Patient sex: M
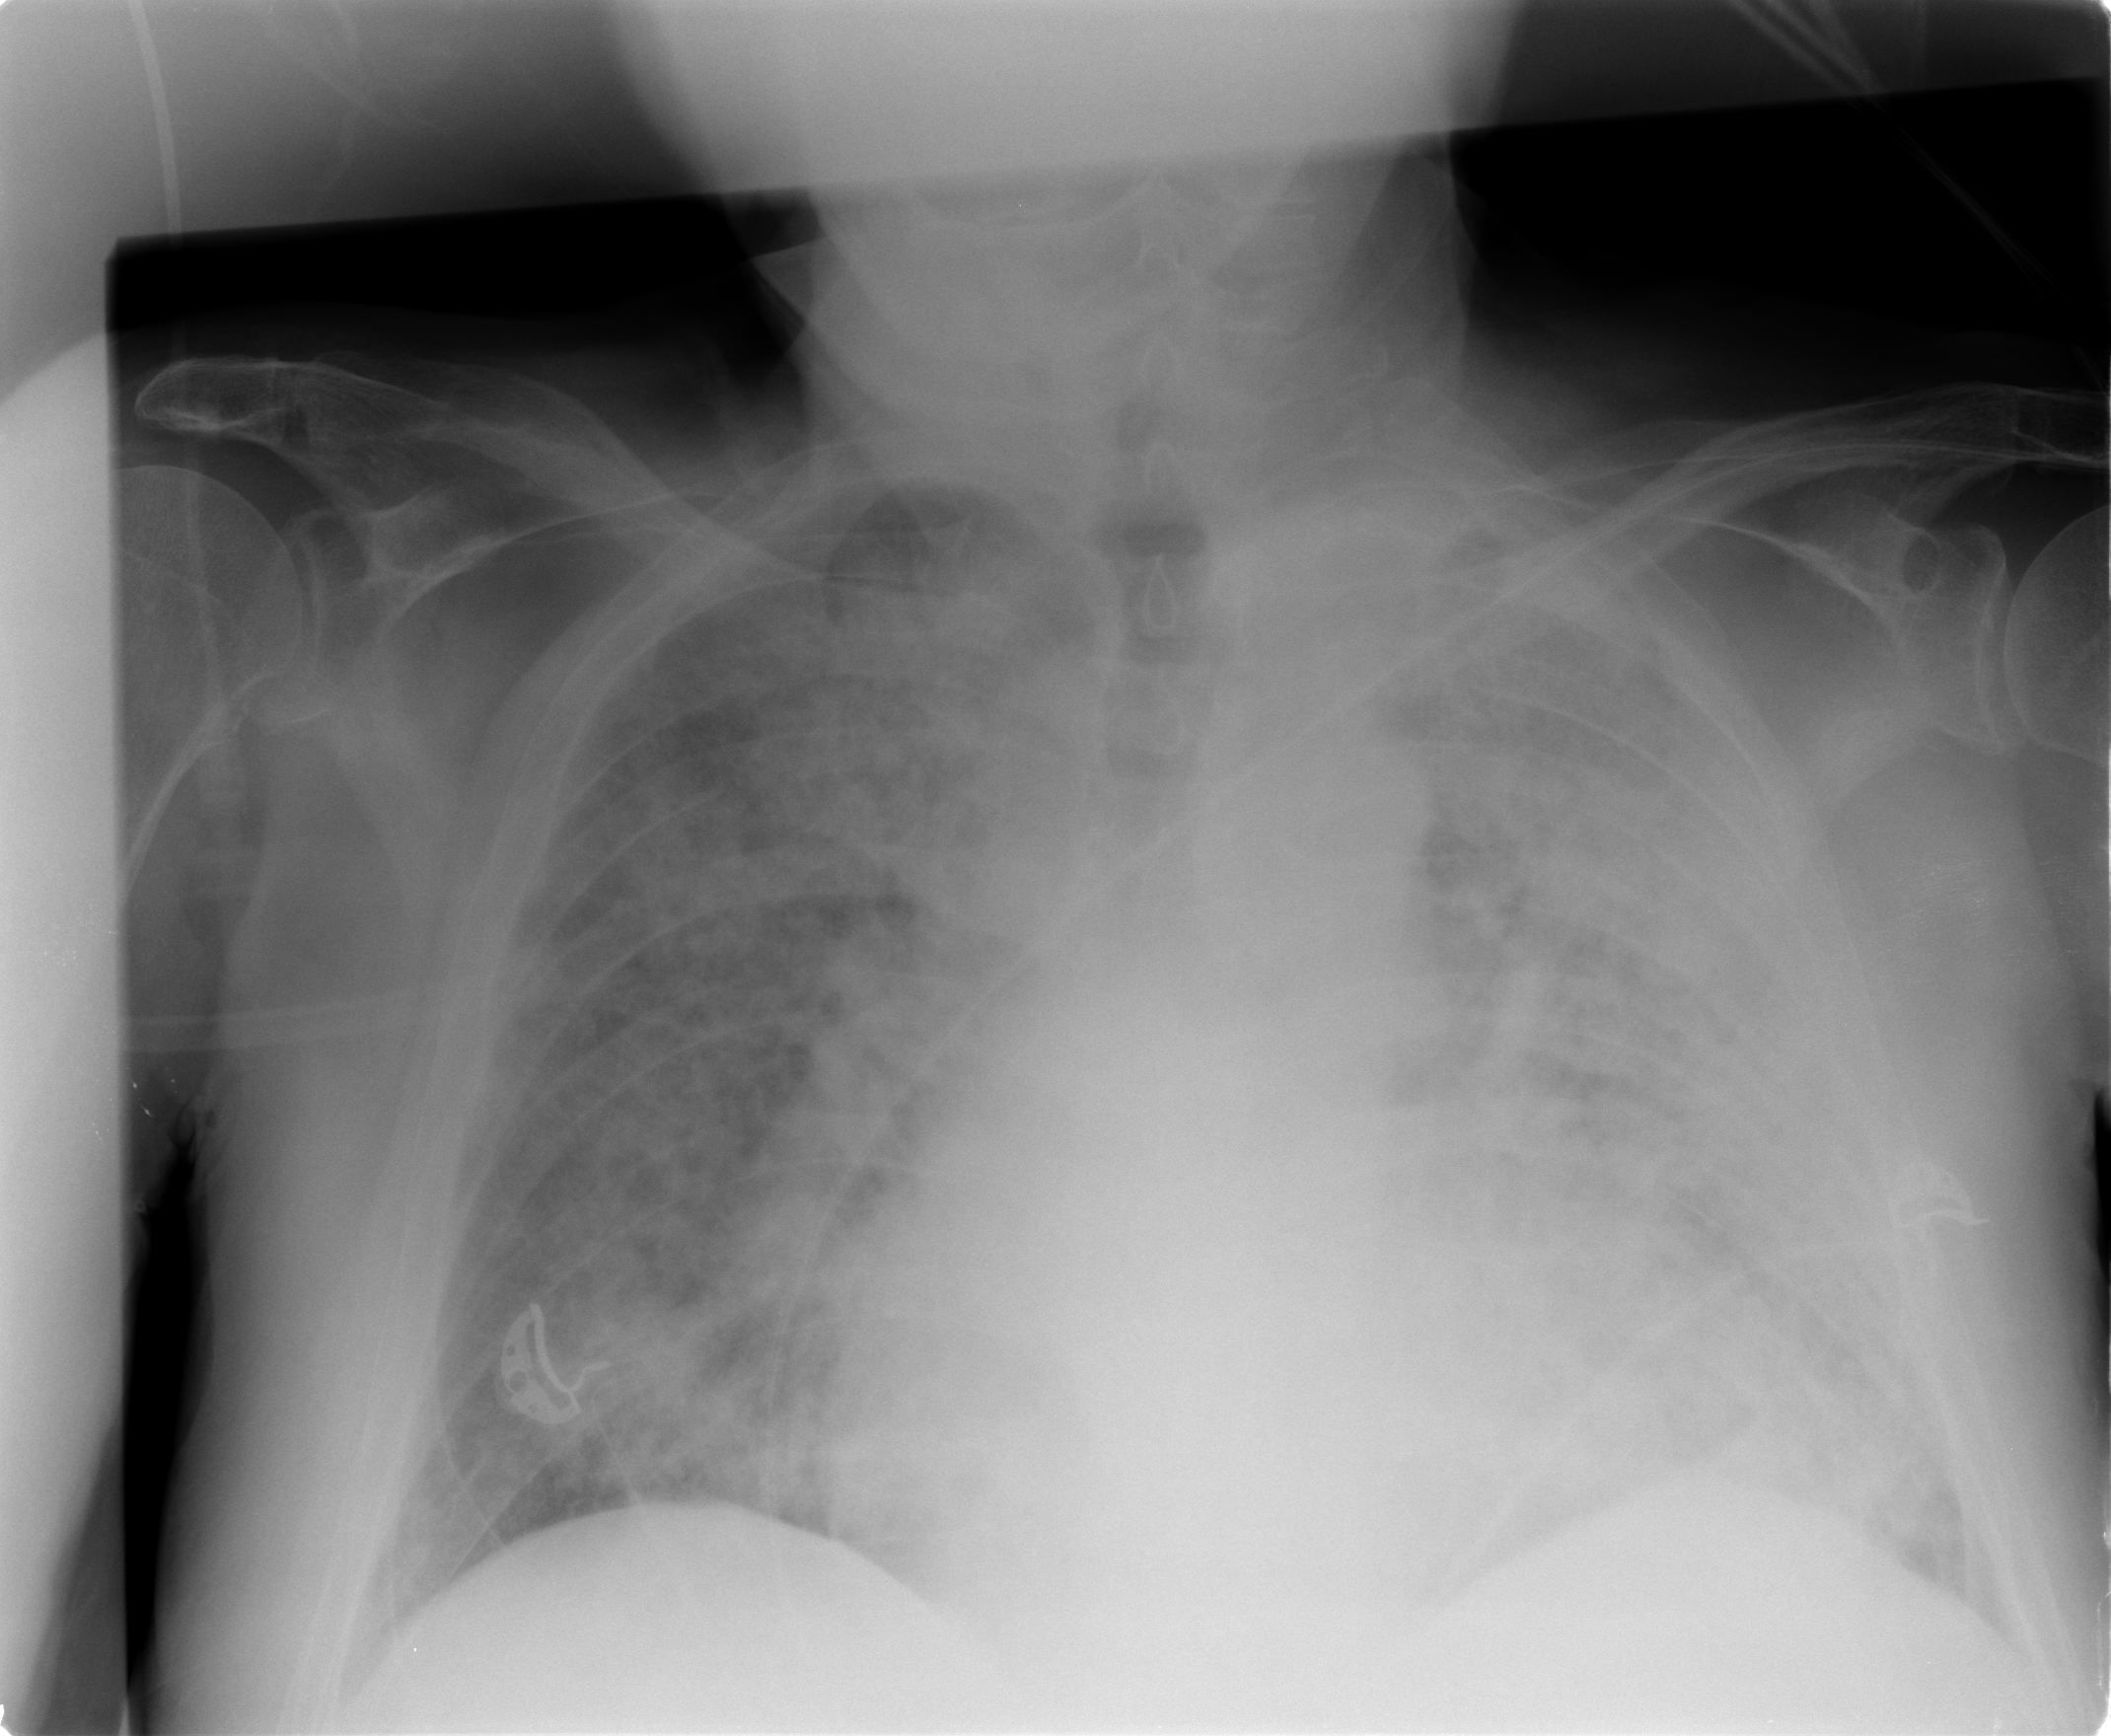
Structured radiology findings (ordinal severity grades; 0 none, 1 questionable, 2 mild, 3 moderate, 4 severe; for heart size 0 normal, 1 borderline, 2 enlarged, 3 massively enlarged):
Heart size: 2
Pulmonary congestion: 4
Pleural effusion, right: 0
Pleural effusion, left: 0
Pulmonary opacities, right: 3
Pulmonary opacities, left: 4
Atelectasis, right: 3
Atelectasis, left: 4